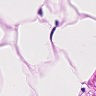
Metastatic tissue present: no